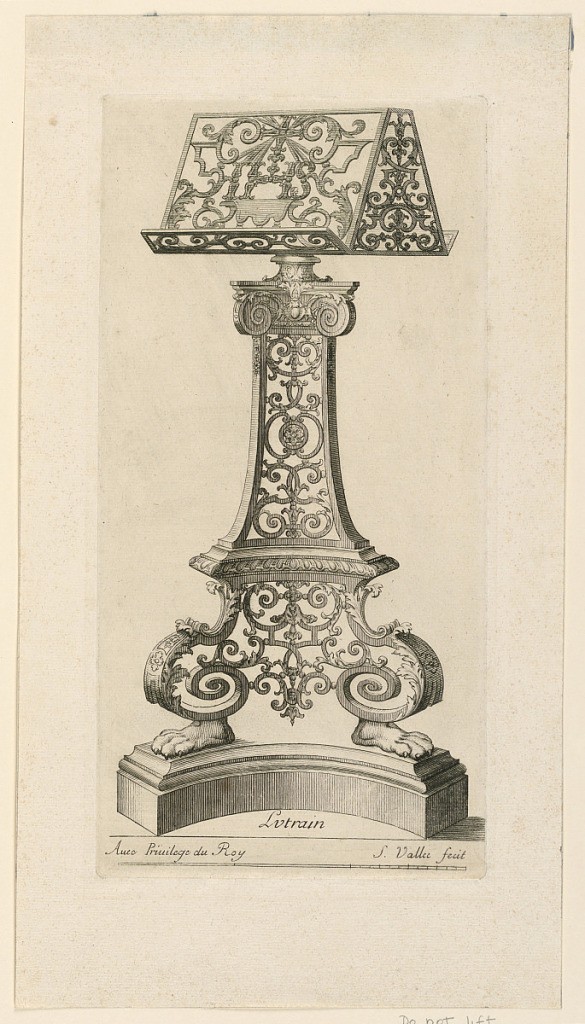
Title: Design for a Wrought Iron Lecturn, from " Divers Livres de Serrurie"
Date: ca. 1690
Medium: Engraving on paper
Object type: Print
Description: The stand is shown de face, the top slightly obliquely.